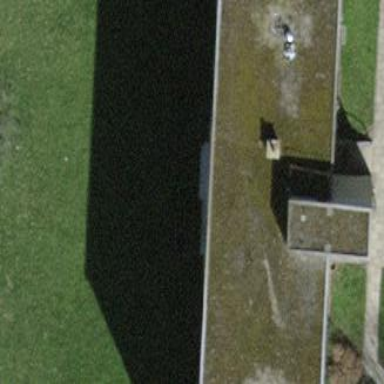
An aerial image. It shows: Apartment building with flat roof.